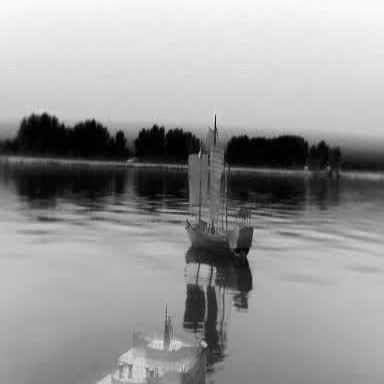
There are two objects shown in the infrared image, including a sailboat, and a container_ship.